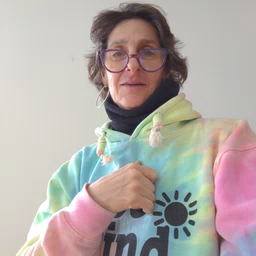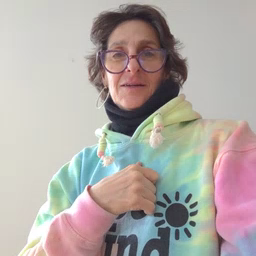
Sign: glasswindow